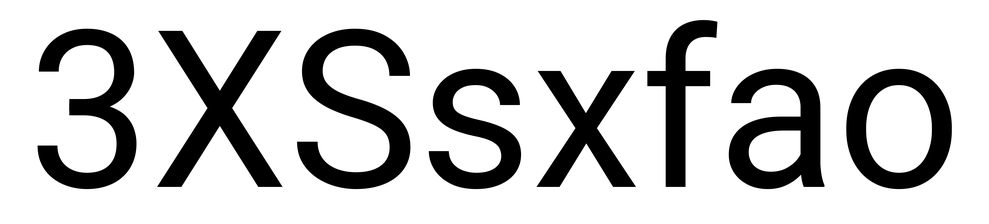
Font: Roboto_Regular